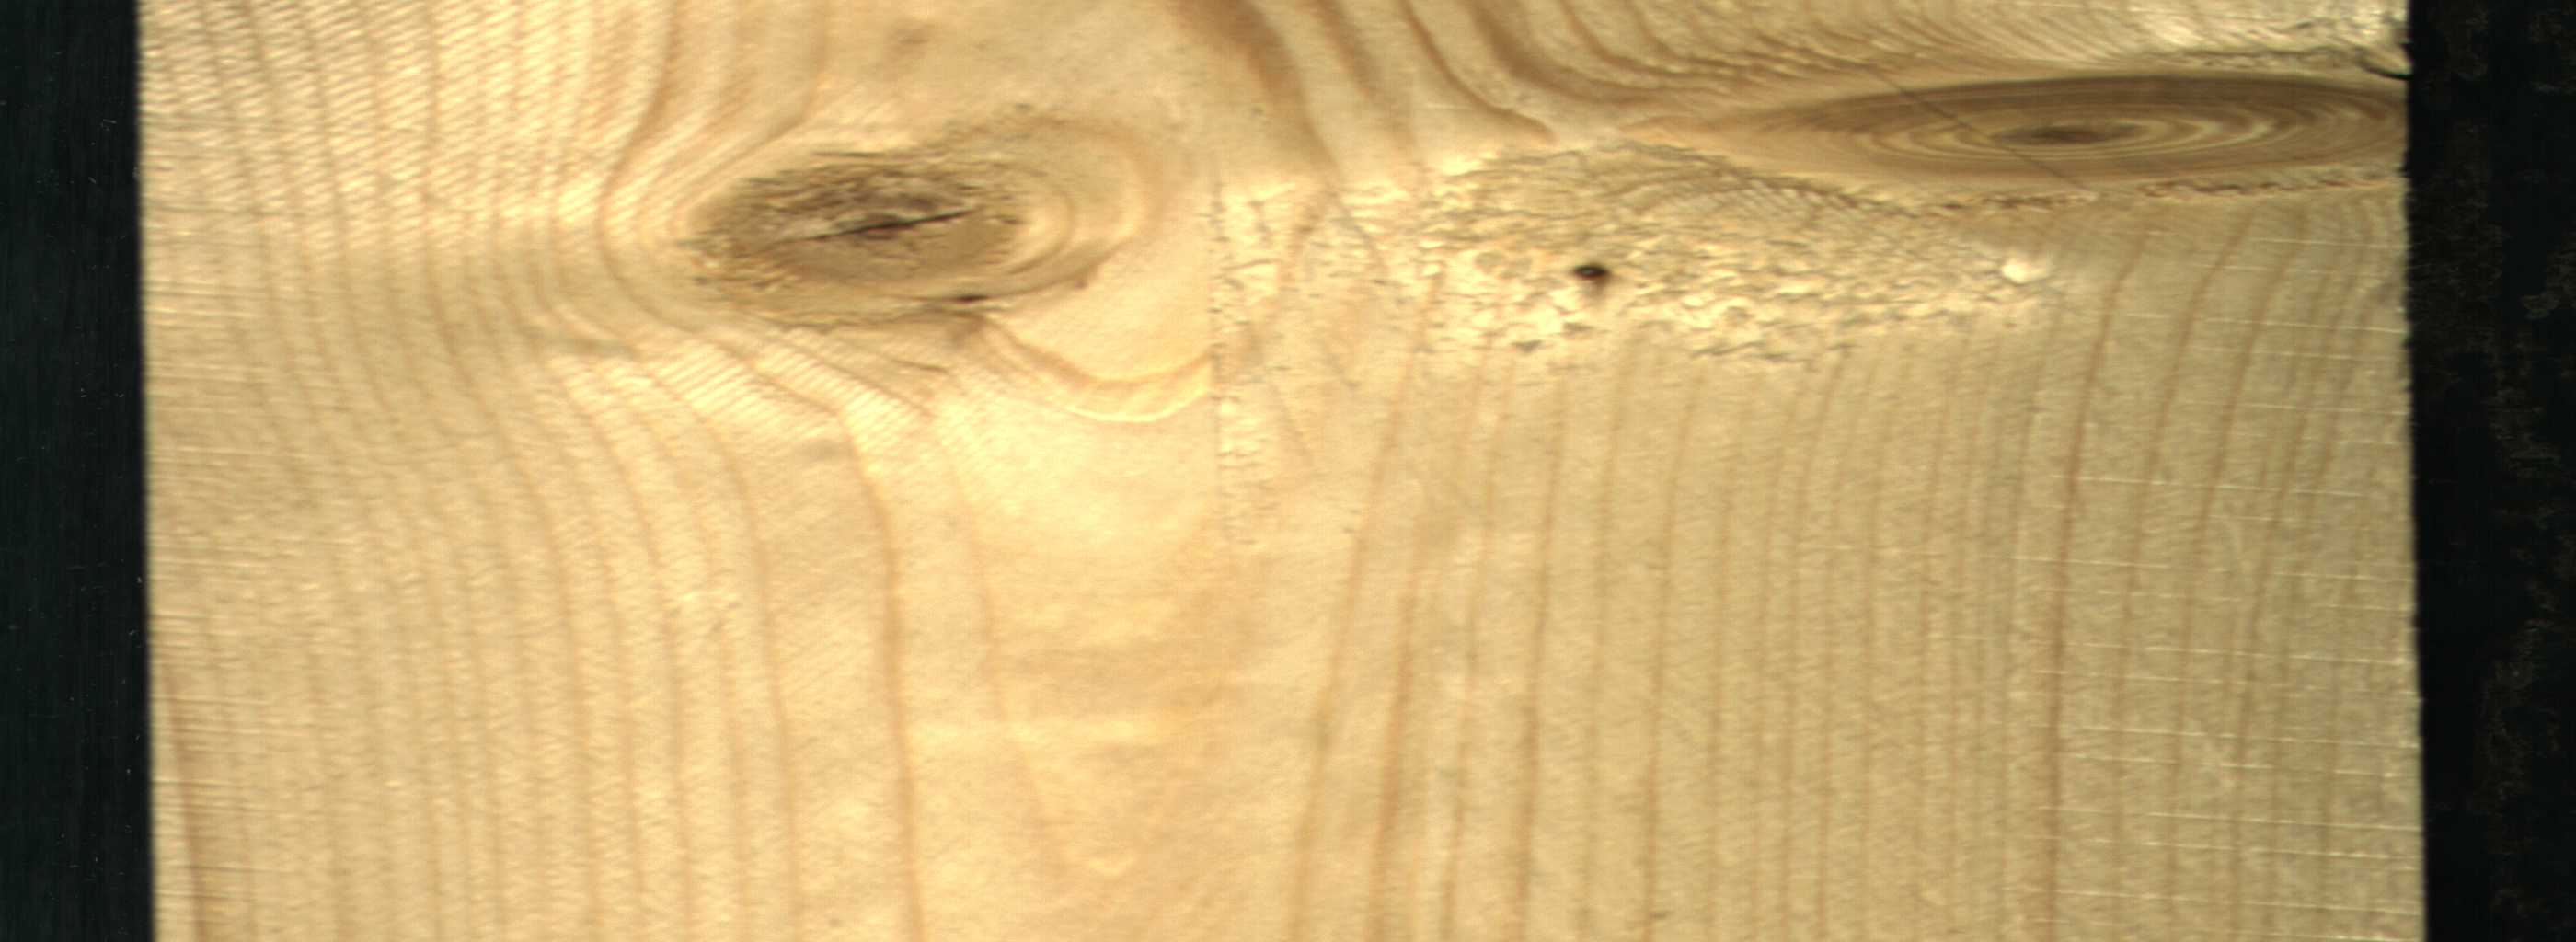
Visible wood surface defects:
knot_with_crack
Live_Knot
Live_Knot